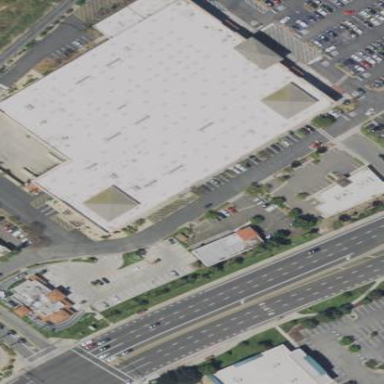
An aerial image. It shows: Supermarket located in building.